Field crop: tomato
Growth stage: 2
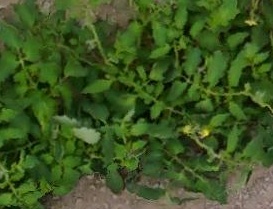
Species: tomato